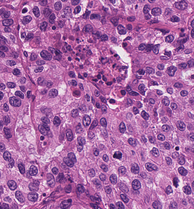
Tumor epithelial tissue: yes
Tumor-associated stroma tissue: no
Normal tissue: no